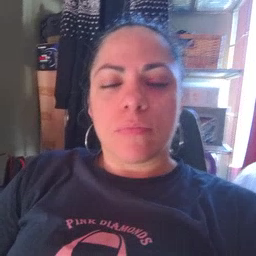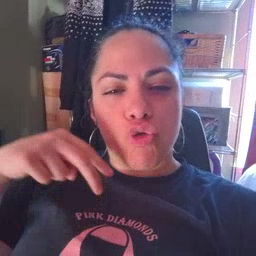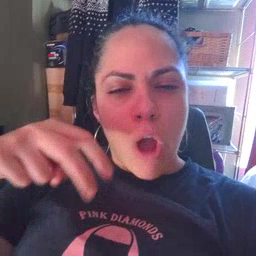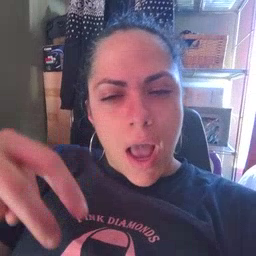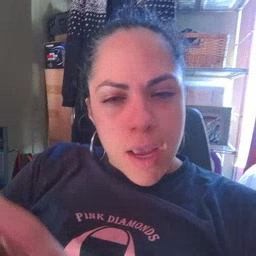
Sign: ride